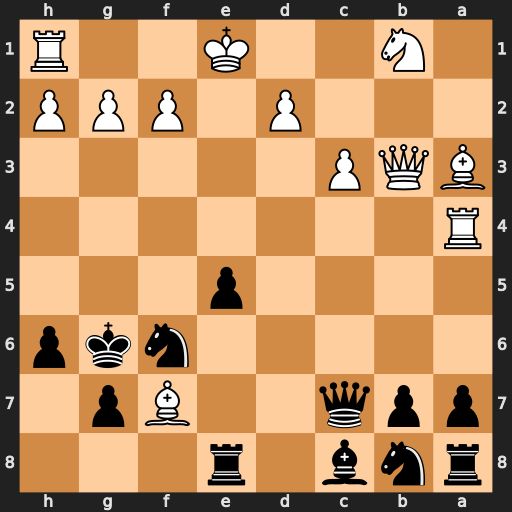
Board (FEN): rnb1r3/ppq2Bp1/5nkp/4p3/R7/BQP5/3P1PPP/1N2K2R
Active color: b
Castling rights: K
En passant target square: -
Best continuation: Qxf7 Qxf7+ Kxf7